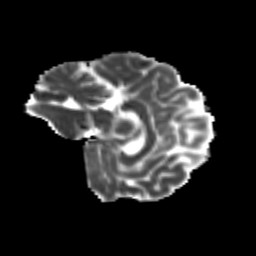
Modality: MD
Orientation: sagittal
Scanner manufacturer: siemens
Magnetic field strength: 3 T
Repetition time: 9.2 s
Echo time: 0.084 s